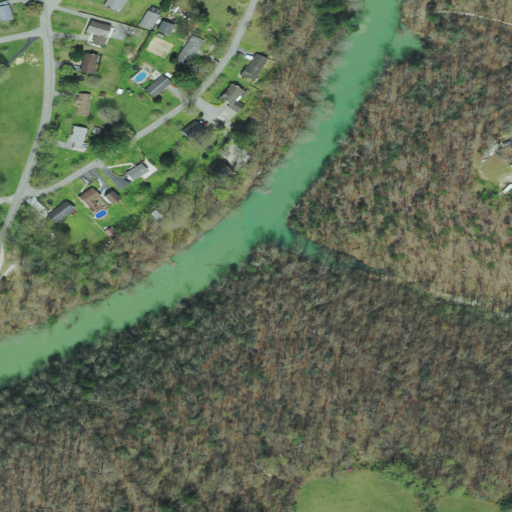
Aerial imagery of valley in Tennessee named Water Branch Hollow containing deciduous forest, low intensity development, mixed forest, open development, open water, medium intensity development, evergreen forest, and pasture